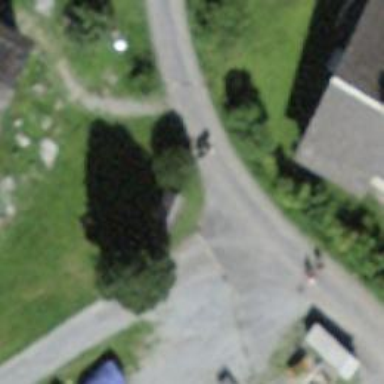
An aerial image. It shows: Residential road.